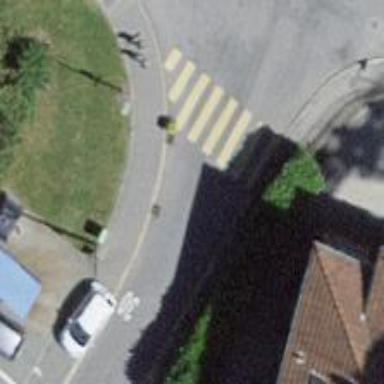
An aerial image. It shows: Marked crossing with zebra markings on the road.